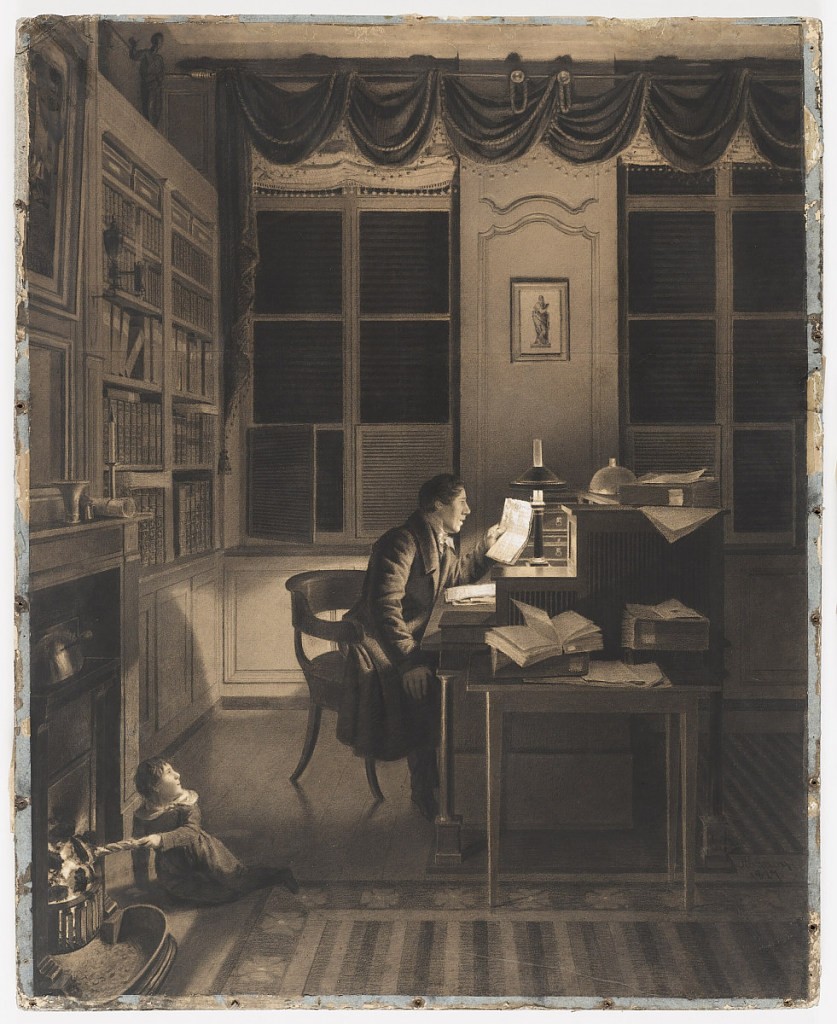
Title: Interior with a Man Reading at His Desk
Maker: A. L. Leroy
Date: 1827
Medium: Charcoal stumped, black and white chalk on tan wove paper mounted on paperboard
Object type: Drawing
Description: This large charcoal drawing shows a man seated at his desk, reading a document. A tole lamp in the Empire style gives off a bright light. A small child appears to be feeding paper into the fireplace; a tea kettle is placed above. White fringed shades are drawn to the tops of the windows, which are dressed with a swagged valance on a pole. There is a partial view of a striped carpet in the foreground.